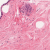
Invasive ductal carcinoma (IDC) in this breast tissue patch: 0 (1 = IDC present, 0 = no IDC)